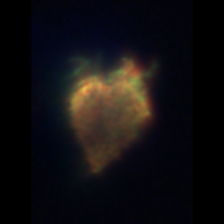
Taxon: Ciliates
Group: Other